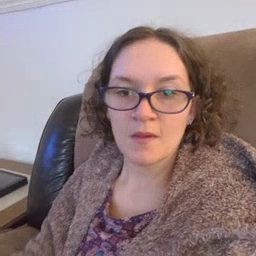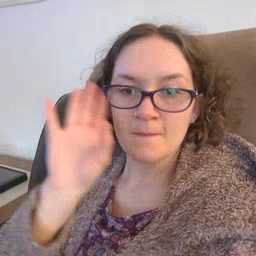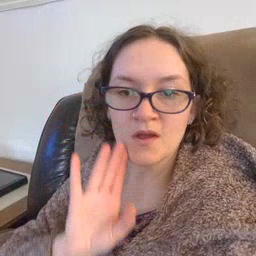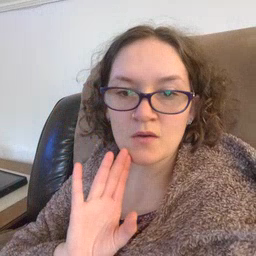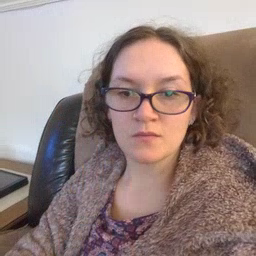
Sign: brown